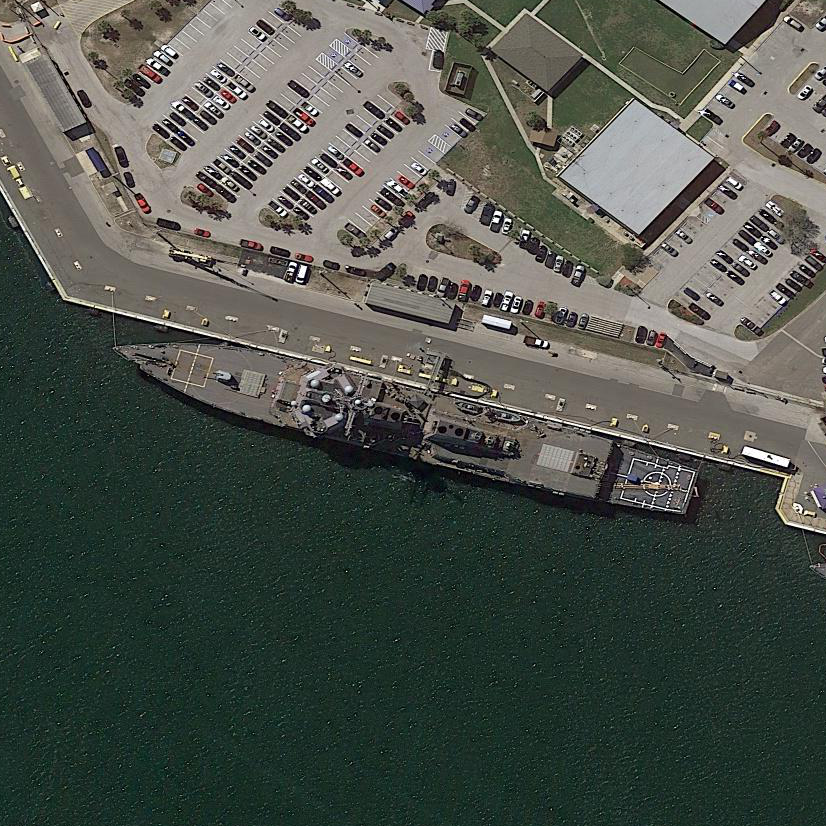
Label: destroyer